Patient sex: M
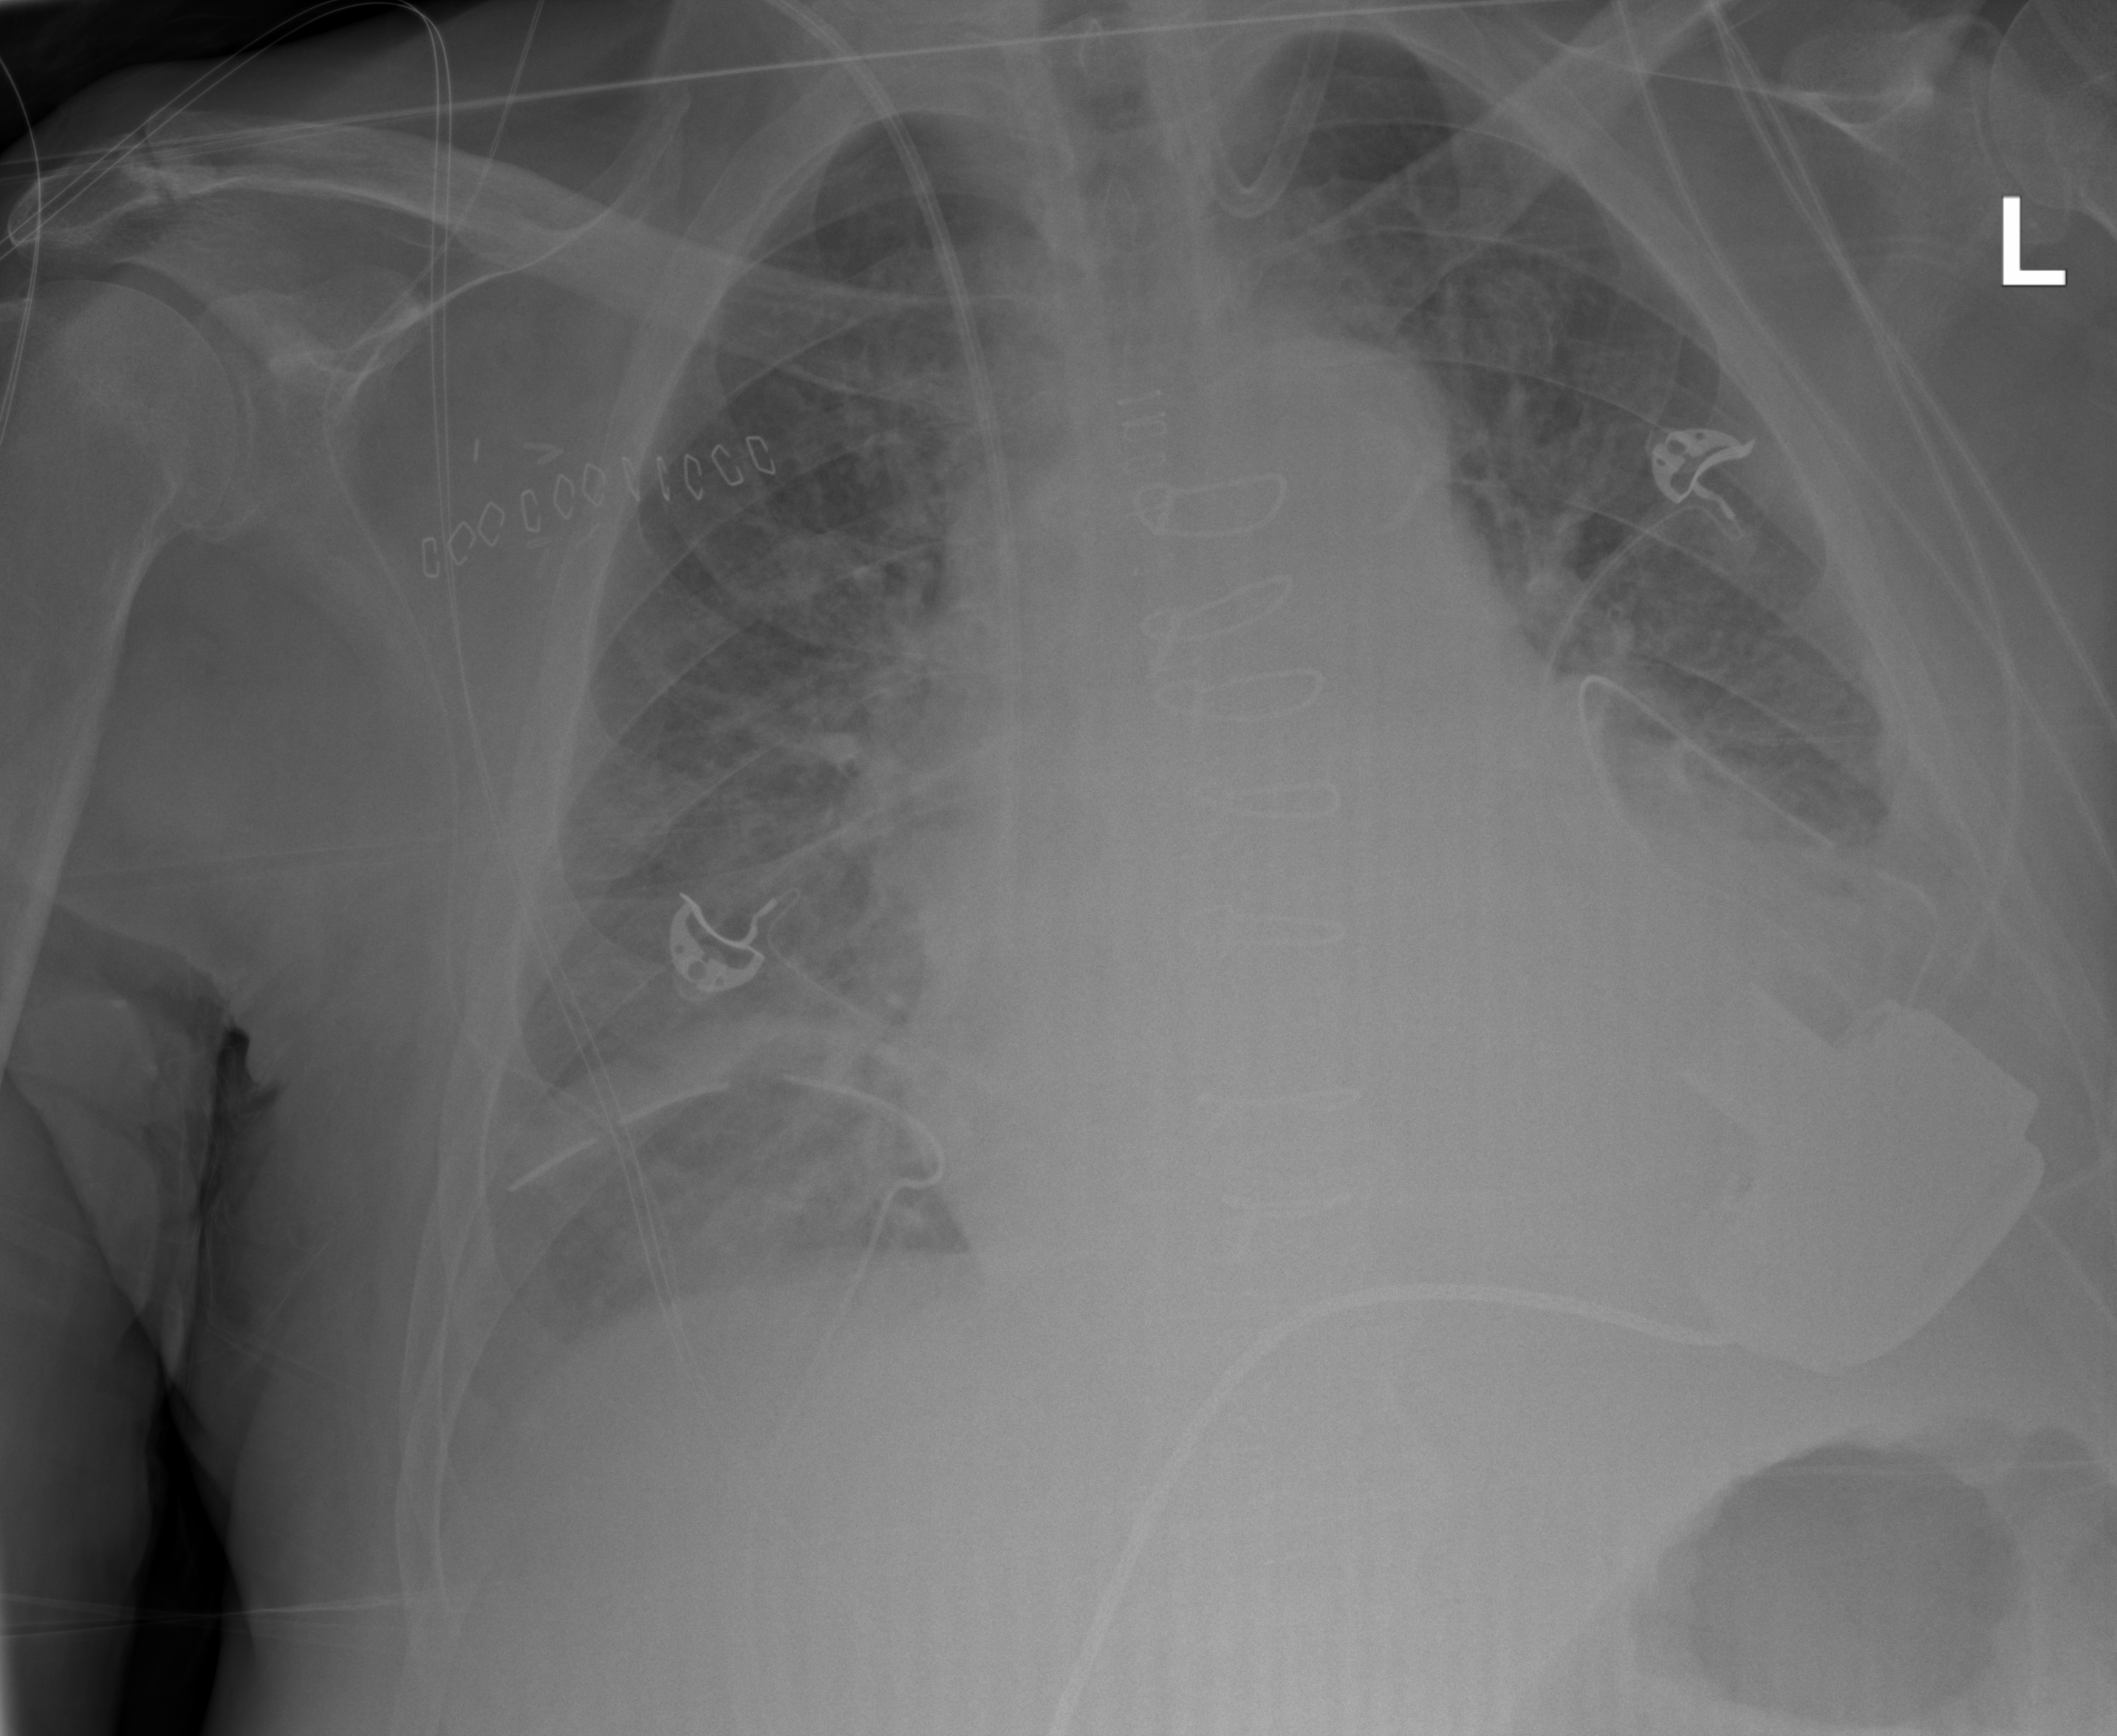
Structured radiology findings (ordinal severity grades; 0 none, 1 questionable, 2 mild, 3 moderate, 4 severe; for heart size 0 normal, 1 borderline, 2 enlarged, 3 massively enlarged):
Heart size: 2
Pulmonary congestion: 2
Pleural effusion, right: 2
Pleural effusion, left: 3
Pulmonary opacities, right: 3
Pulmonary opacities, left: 3
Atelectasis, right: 3
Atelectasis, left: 3